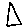
Label: triangle